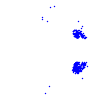
Particle: electron